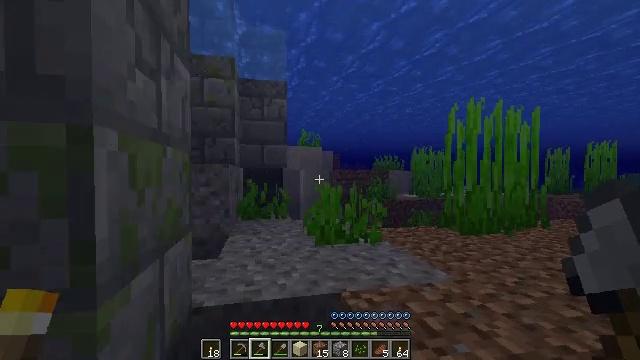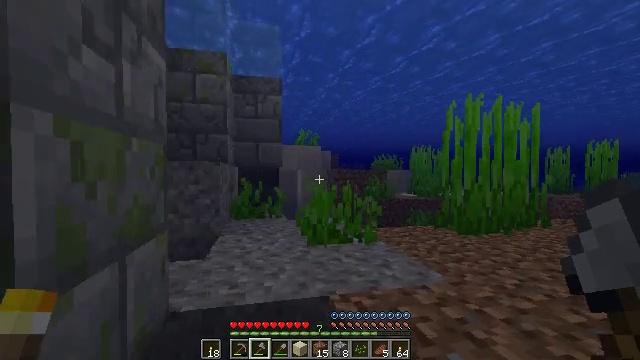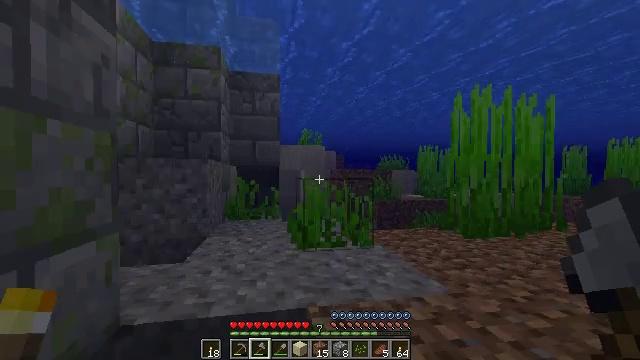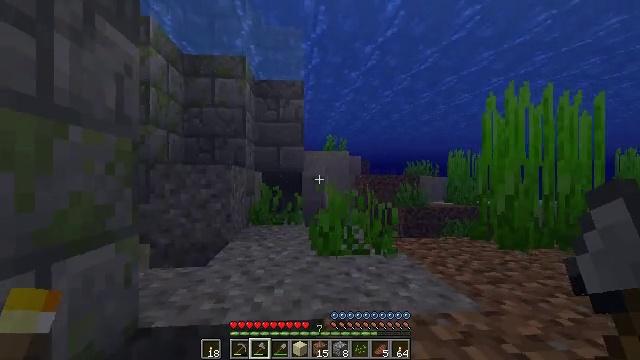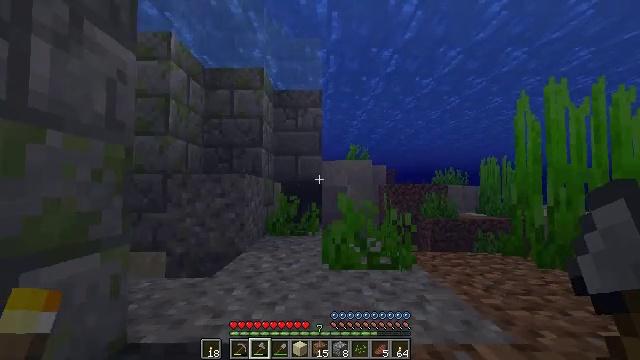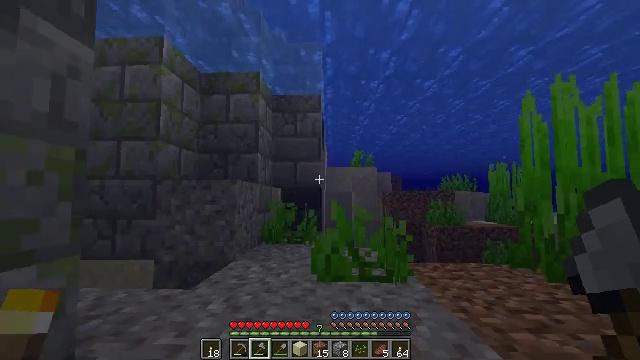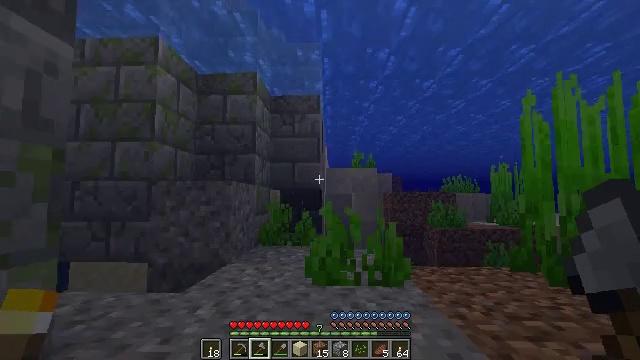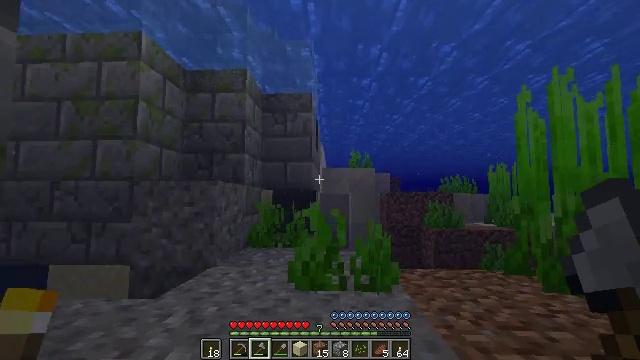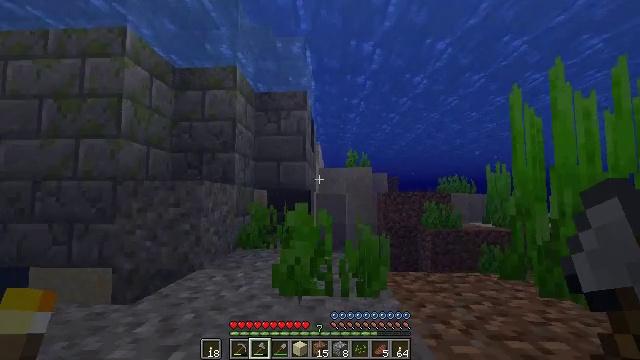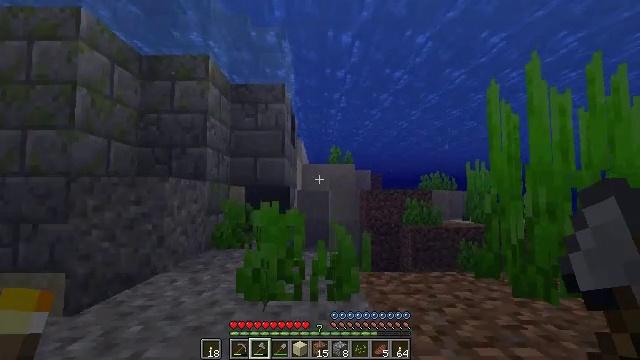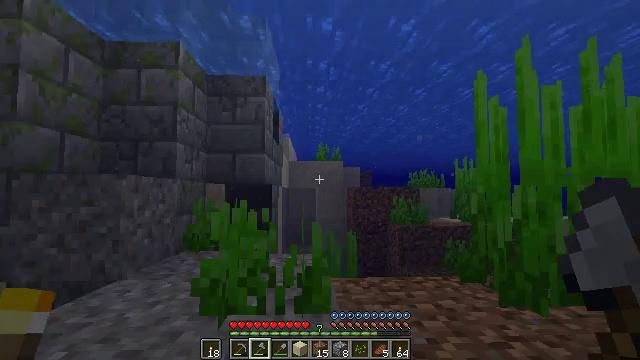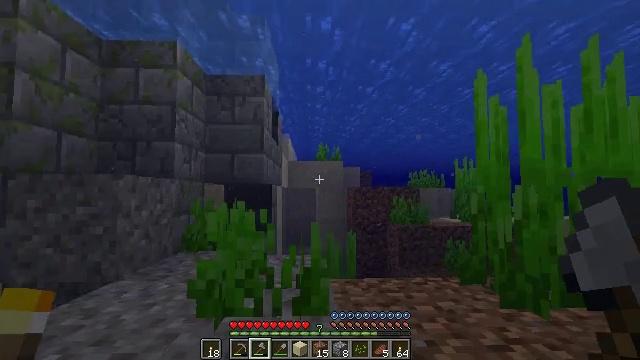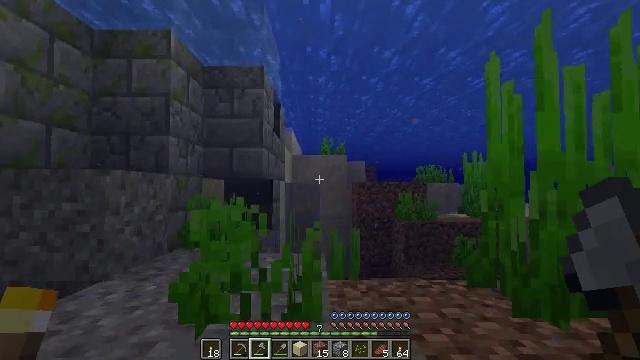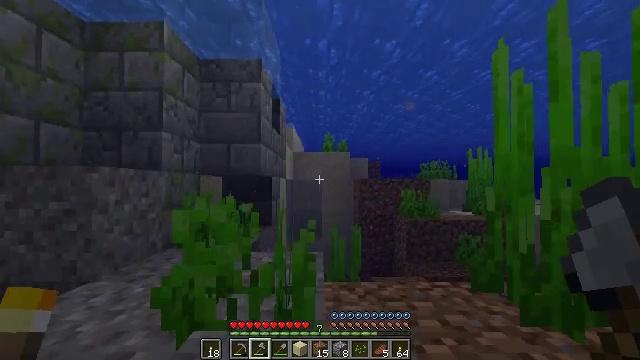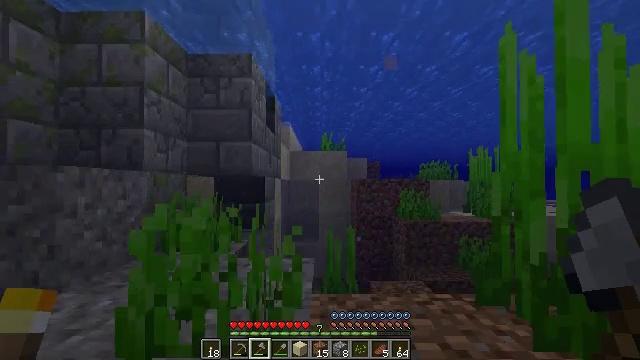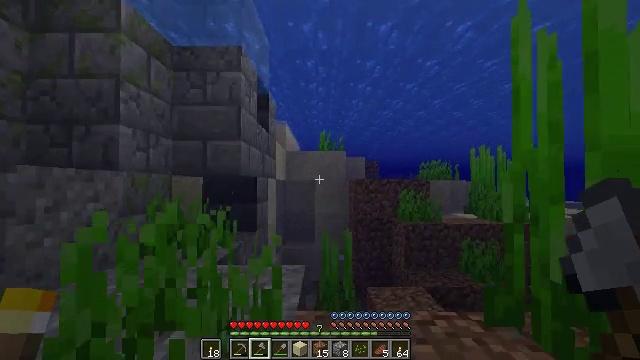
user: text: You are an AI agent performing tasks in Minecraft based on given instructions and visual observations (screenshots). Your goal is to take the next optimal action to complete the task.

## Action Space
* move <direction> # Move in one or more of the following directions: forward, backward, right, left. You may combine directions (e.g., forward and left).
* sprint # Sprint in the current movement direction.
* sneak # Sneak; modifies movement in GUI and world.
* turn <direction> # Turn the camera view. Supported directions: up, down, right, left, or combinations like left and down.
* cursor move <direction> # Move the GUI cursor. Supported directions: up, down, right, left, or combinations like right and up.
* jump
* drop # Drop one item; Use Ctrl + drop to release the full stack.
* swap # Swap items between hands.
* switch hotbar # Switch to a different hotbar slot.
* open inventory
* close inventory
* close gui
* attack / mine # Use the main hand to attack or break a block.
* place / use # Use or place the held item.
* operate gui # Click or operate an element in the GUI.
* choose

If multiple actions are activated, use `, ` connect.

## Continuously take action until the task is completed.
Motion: motion action
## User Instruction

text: Retrieve mossy stone bricks from a building.
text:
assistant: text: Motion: move forward and move right, sprint
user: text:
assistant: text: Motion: move forward and move right, sprint, turn left
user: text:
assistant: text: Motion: move forward and move right, sprint, turn left and up
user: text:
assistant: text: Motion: move forward and move right, sprint, turn left and up
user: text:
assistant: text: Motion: move forward and move right, sprint, turn left and up
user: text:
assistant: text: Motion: move forward and move right, sprint
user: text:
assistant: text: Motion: move forward and move right, sprint
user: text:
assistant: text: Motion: move forward, sprint
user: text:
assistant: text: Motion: move forward, sprint, turn right
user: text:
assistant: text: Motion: move forward, sprint, turn right
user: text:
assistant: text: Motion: move forward, sprint
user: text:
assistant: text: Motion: move forward, sprint, turn left and down
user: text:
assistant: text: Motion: move forward, sprint
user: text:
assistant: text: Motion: move forward, sprint
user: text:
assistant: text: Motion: move forward, sprint
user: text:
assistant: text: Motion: move forward, sprint
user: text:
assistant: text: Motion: move forward, sprint, turn left
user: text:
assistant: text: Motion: move forward, sprint
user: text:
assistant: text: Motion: move forward, sprint, jump
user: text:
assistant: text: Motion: move forward, sprint, jump
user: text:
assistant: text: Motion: move forward, sprint, jump
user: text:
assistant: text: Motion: move forward and move right, sprint, jump
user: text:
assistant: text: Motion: move forward and move right, sprint, jump
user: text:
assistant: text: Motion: move forward and move right, sprint
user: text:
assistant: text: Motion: move forward and move right, sprint
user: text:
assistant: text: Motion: move forward, sprint, turn left
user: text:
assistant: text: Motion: move forward, sprint, turn left
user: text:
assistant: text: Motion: move forward, sprint
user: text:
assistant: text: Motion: move forward, sprint
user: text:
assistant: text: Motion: move forward, sprint